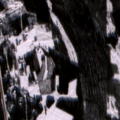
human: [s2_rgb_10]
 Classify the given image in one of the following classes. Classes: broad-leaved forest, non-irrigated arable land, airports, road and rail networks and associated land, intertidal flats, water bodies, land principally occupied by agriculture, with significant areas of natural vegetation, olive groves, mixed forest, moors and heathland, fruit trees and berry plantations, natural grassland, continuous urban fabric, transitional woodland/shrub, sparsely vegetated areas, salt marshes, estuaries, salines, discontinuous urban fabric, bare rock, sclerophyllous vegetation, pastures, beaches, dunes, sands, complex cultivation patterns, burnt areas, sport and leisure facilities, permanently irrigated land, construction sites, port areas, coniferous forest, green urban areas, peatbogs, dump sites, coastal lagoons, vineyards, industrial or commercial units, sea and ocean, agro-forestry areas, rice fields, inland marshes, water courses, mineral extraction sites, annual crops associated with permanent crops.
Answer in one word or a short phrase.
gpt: discontinuous urban fabric, land principally occupied by agriculture, with significant areas of natural vegetation, coniferous forest, mixed forest